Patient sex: F
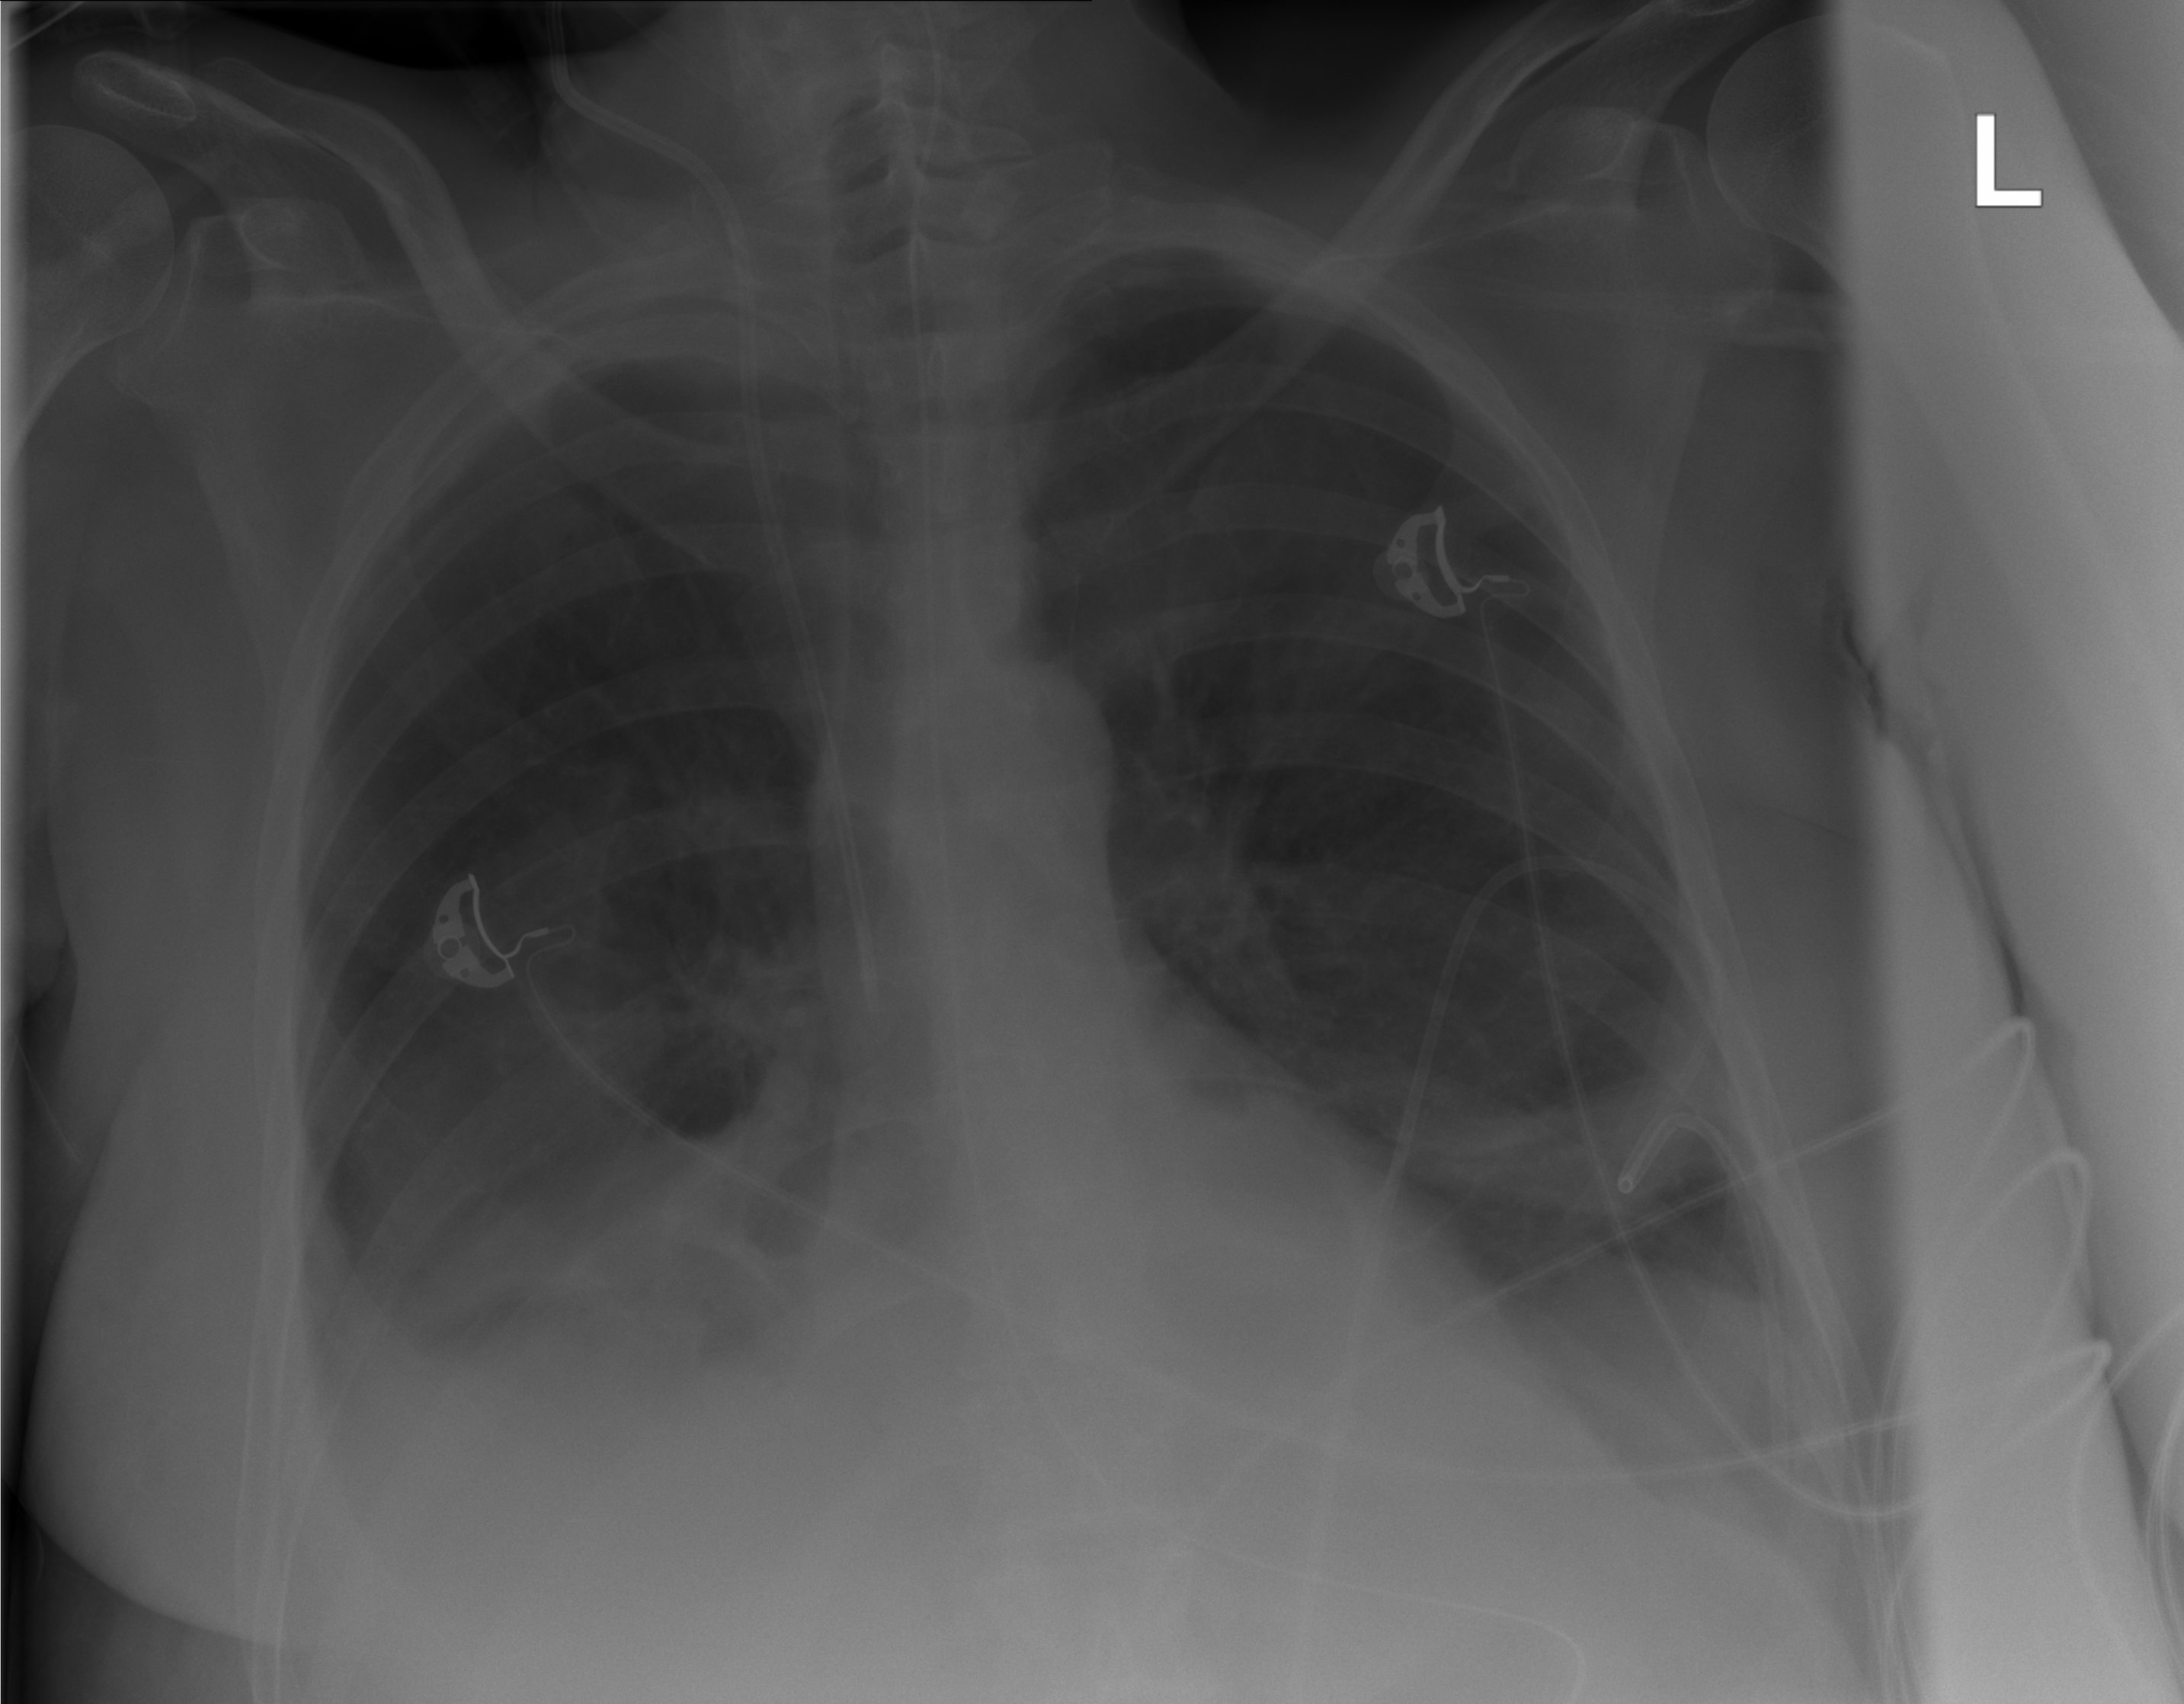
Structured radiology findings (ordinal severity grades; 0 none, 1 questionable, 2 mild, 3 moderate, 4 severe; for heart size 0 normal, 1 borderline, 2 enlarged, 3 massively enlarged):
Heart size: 1
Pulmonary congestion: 0
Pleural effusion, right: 2
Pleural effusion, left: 2
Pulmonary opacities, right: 0
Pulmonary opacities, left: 0
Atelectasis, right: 2
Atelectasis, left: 2